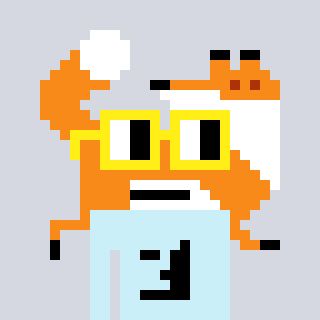
a pixel art character with square yellow glasses, a fox-shaped head and a cold-colored body on a cool background